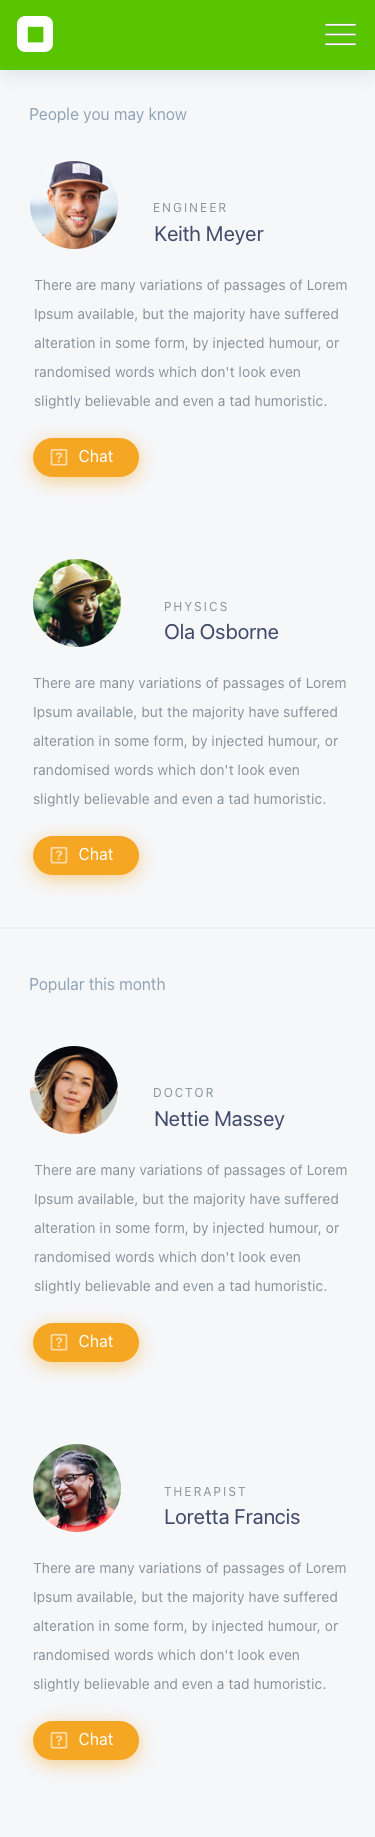
Text in this UI design:
Loretta Francis
THERAPIST
There are many variations of passages of Lorem Ipsum available, but the majority have suffered alteration in some form, by injected humour, or randomised words which don't look even slightly believable and even a tad humoristic.
Nettie Massey
DOCTOR
There are many variations of passages of Lorem Ipsum available, but the majority have suffered alteration in some form, by injected humour, or randomised words which don't look even slightly believable and even a tad humoristic.
Popular this month
Ola Osborne
PHYSICS
There are many variations of passages of Lorem Ipsum available, but the majority have suffered alteration in some form, by injected humour, or randomised words which don't look even slightly believable and even a tad humoristic.
Keith Meyer
ENGINEER
There are many variations of passages of Lorem Ipsum available, but the majority have suffered alteration in some form, by injected humour, or randomised words which don't look even slightly believable and even a tad humoristic.
People you may know